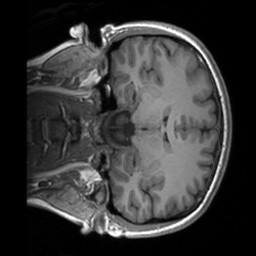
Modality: T1w
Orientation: coronal
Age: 21
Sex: female
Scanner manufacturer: siemens
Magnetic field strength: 3 T
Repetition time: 1.9 s
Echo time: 0.00226 s